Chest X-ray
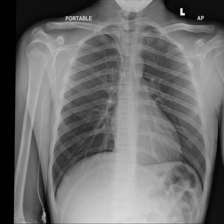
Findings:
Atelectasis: negative
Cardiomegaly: negative
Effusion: negative
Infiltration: negative
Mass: negative
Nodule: negative
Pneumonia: negative
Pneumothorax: negative
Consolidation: negative
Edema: negative
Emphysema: negative
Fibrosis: negative
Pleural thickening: negative
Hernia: negative